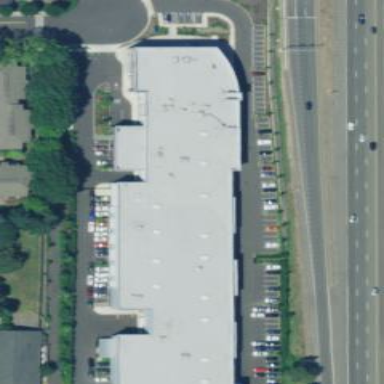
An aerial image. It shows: Building housing car shop.